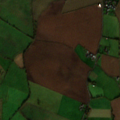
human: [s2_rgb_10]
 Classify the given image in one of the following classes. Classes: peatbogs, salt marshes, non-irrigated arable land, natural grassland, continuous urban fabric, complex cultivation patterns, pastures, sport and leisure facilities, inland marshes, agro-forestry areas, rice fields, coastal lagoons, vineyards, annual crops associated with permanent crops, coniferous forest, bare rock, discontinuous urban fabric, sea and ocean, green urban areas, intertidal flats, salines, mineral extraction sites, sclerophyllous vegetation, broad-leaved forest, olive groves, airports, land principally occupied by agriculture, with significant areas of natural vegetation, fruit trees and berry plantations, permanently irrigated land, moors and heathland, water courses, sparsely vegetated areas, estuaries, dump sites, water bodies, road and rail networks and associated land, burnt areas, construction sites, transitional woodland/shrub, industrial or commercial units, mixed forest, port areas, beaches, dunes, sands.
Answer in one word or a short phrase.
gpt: non-irrigated arable land, pastures